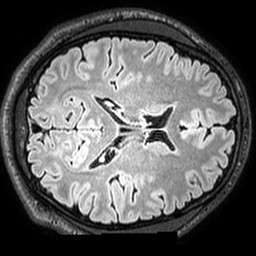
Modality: T2w
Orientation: axial
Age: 24
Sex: male
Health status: healthy
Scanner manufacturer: philips
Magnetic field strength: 3 T
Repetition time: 5 s
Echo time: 0.2856 s